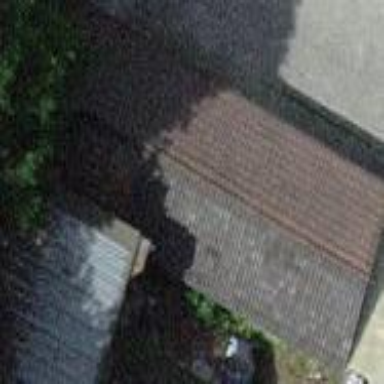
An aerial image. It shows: Garage.